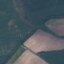
Land use / land cover class: AnnualCrop